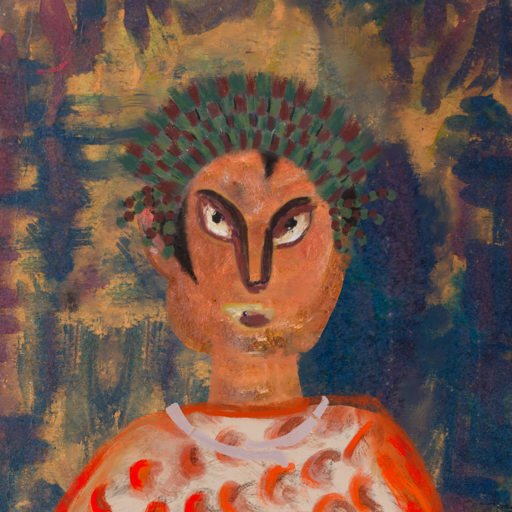
Background: InTheSun, Head And Neck Front: Boggyland, Face Front: After_Raid, Bust: Rupkatha, Hair Front: Roy_Bahadur, Head Accessory: After_Raid_Crown, Second Necklace: Blank, Necklace: Hypocrite_2, Baby: Blank